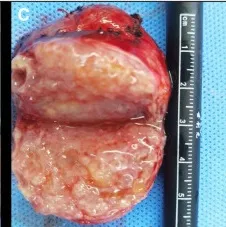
Intraoperative view. Polycystic fat in the cross section after dissection of the mass.
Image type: medical_photograph (other_medical_photograph)